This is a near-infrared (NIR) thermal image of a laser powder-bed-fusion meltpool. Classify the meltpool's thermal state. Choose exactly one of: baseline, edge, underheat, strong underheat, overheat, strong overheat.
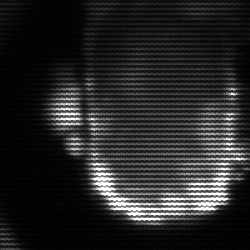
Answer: baseline